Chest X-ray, PA view. Patient: 65 years old, sex F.
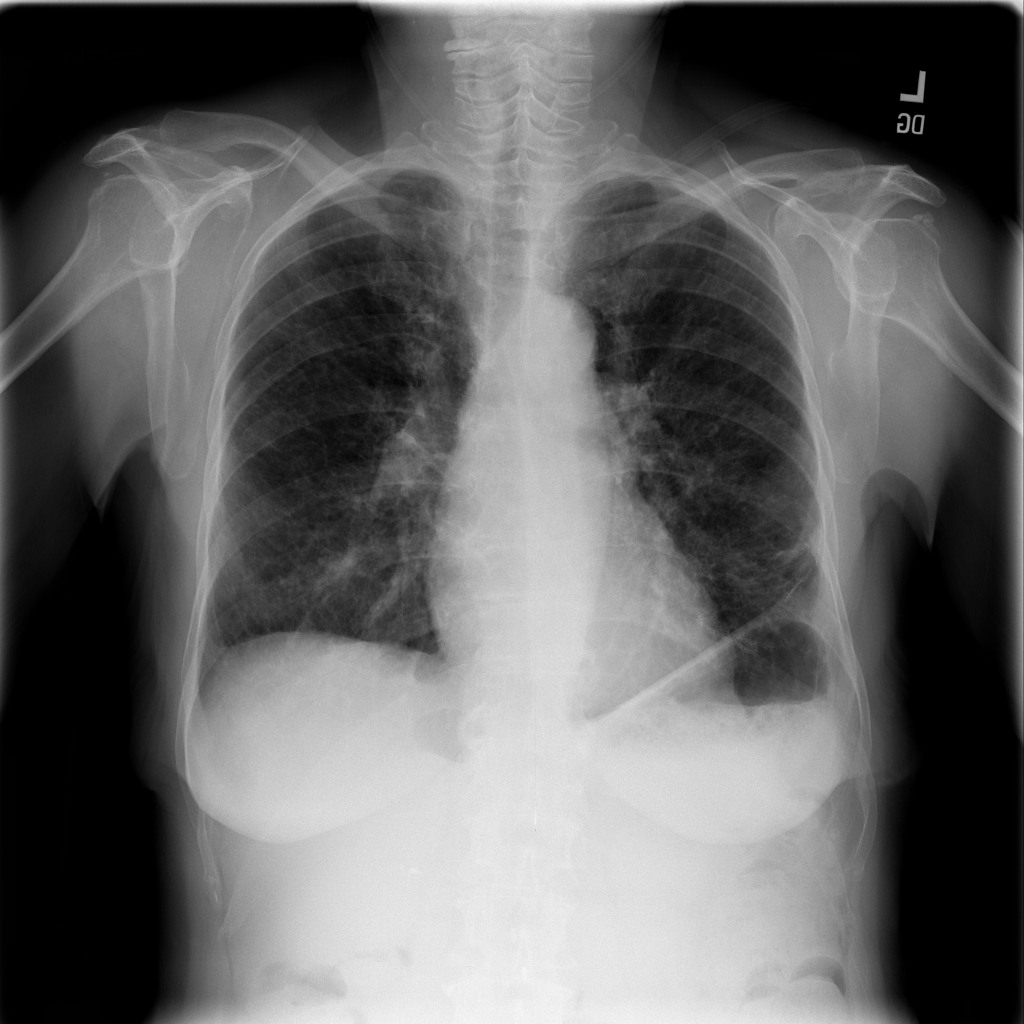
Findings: Fibrosis